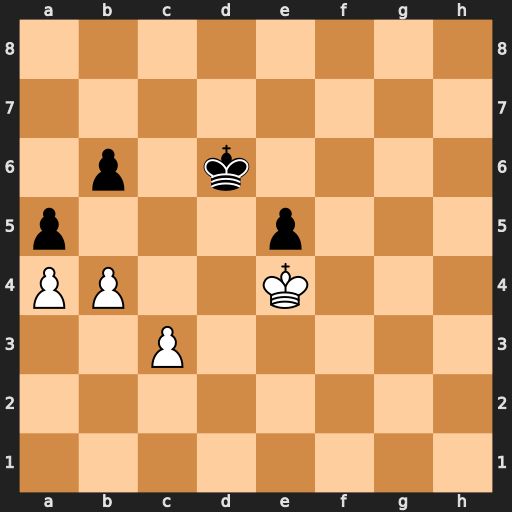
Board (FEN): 8/8/1p1k4/p3p3/PP2K3/2P5/8/8
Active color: w
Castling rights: -
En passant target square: -
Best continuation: b5 Ke6 c4 Kd6 Kf5 e4 Kxe4